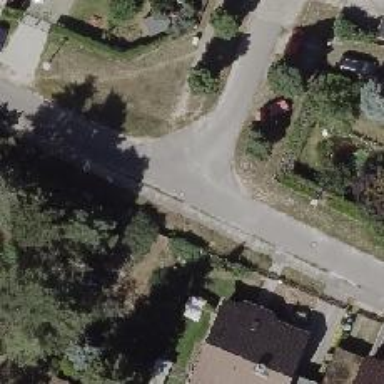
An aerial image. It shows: Smooth asphalt road in residential area.